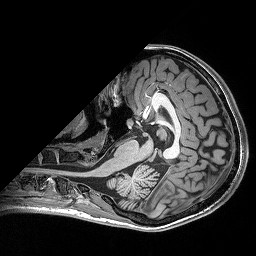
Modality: T1w
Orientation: axial
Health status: healthy
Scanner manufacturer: siemens
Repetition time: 2.53 s
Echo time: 0.00332 s